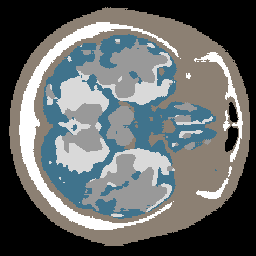
Label: no_lesion